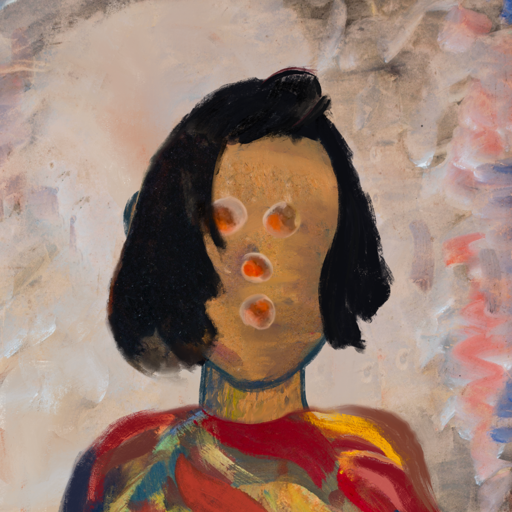
Background: Roy_Bahadur, Head And Neck Front: In_The_Sun, Face Front: Rupkatha, Bust: Mother_And_Son_Son, Hair Front: Mosgoul, Head Accessory: Blank, Second Necklace: Blank, Necklace: Blank, Baby: Blank